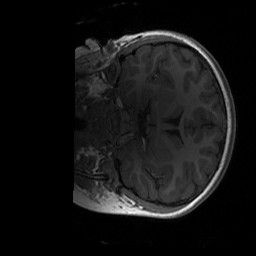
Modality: T1w
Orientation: coronal
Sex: female
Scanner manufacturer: siemens
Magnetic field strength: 3 T
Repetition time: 1.9 s
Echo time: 0.00243 s